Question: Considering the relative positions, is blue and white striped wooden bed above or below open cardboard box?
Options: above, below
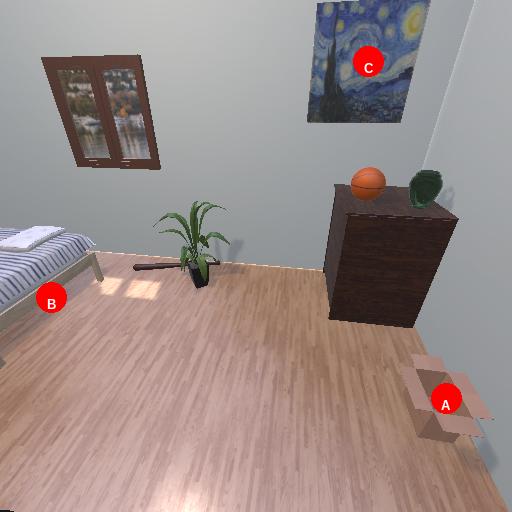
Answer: above